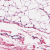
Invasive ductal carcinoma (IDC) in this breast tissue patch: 0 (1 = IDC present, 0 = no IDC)